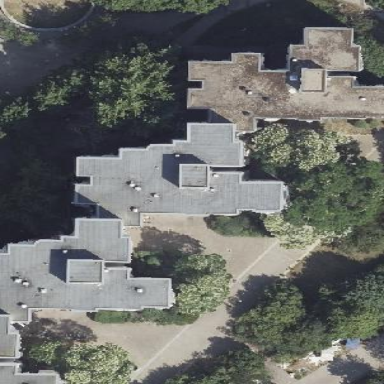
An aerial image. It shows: Grey flat-roofed apartment building.